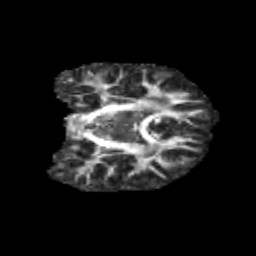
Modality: FA
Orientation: coronal
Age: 9
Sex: male
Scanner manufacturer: siemens
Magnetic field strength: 3 T
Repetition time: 3.8 s
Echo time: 0.07 s